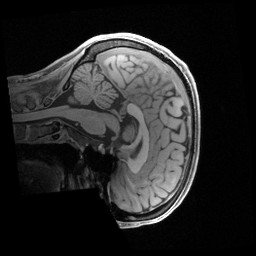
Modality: T1w
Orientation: sagittal
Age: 35
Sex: female
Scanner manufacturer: siemens
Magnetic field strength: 3 T
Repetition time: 2.4 s
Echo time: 0.00222 s